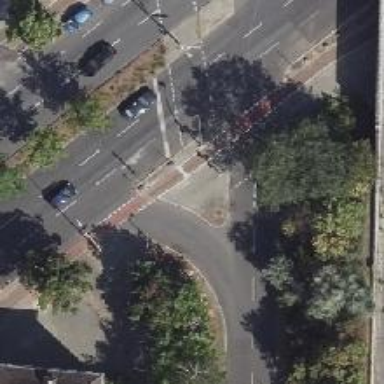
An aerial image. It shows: Crossing with traffic signals.